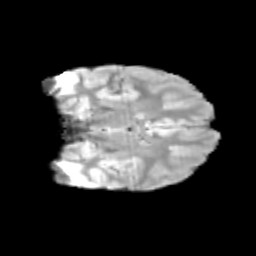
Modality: T2w
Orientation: coronal
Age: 10
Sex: male
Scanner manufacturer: siemens
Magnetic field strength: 3 T
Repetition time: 3.8 s
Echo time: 0.07 s